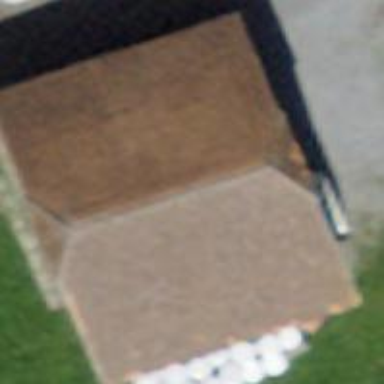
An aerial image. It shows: Rural barn.